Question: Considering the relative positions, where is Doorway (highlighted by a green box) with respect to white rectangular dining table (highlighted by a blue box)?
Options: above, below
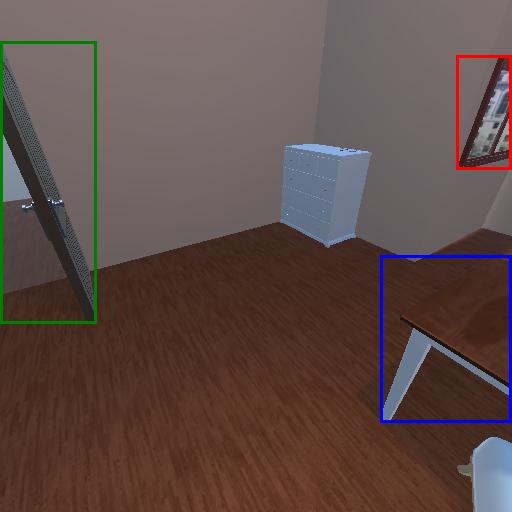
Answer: above